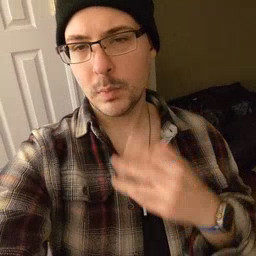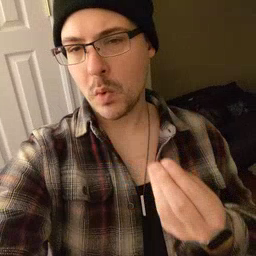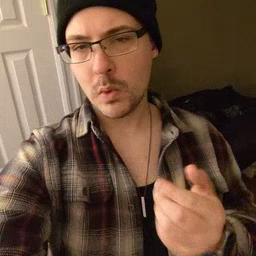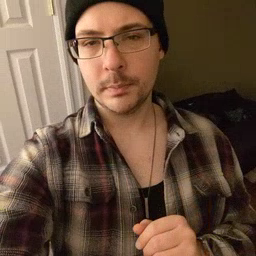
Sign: go